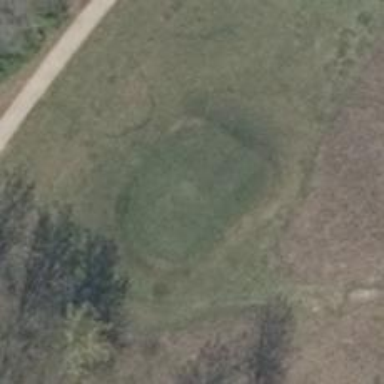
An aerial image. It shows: Golf tee.